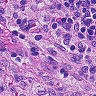
Metastatic tissue present: no